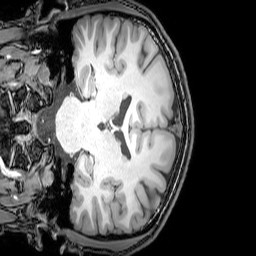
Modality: T1w
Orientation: coronal
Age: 22
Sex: male
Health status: healthy
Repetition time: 0.081 s
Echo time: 0.037 s